Interaction volume radius: 5 \u00c5
Interaction volume height: 40 \u00c5
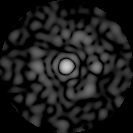
Disorder parameter: 0.7956